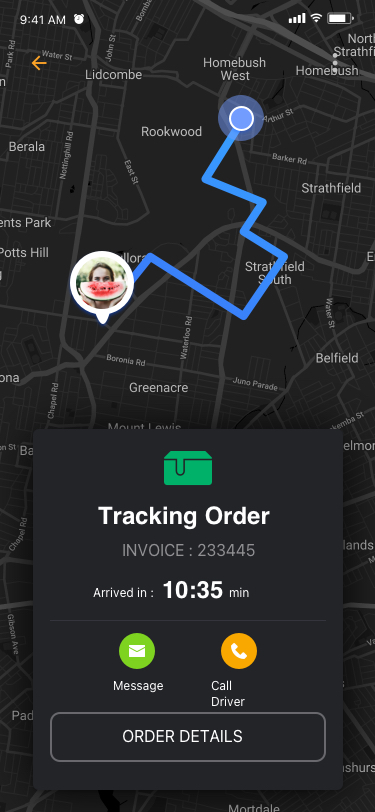
Text in this UI design:
UI Text/Heading/H4/Hightlight
ORDER DETAILS
INVOICE : 233445
Message
Call Driver
Tracking Order
min
Arrived in :
10:35
9:41 AM